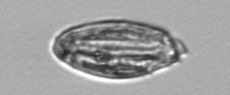
Label: Katodinium_or_Torodinium